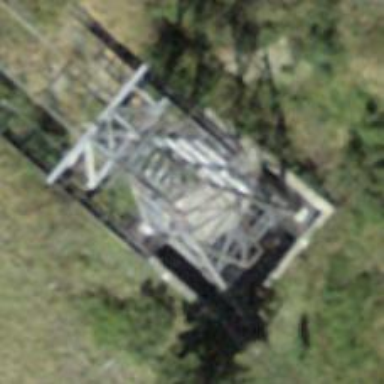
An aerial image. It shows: Pylon for aerialway.